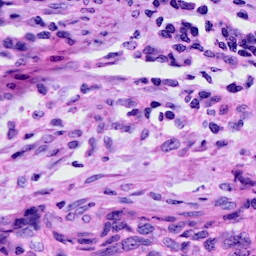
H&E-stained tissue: Cervix